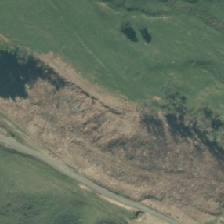
Land cover: harvested_forest